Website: apple
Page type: billing-address
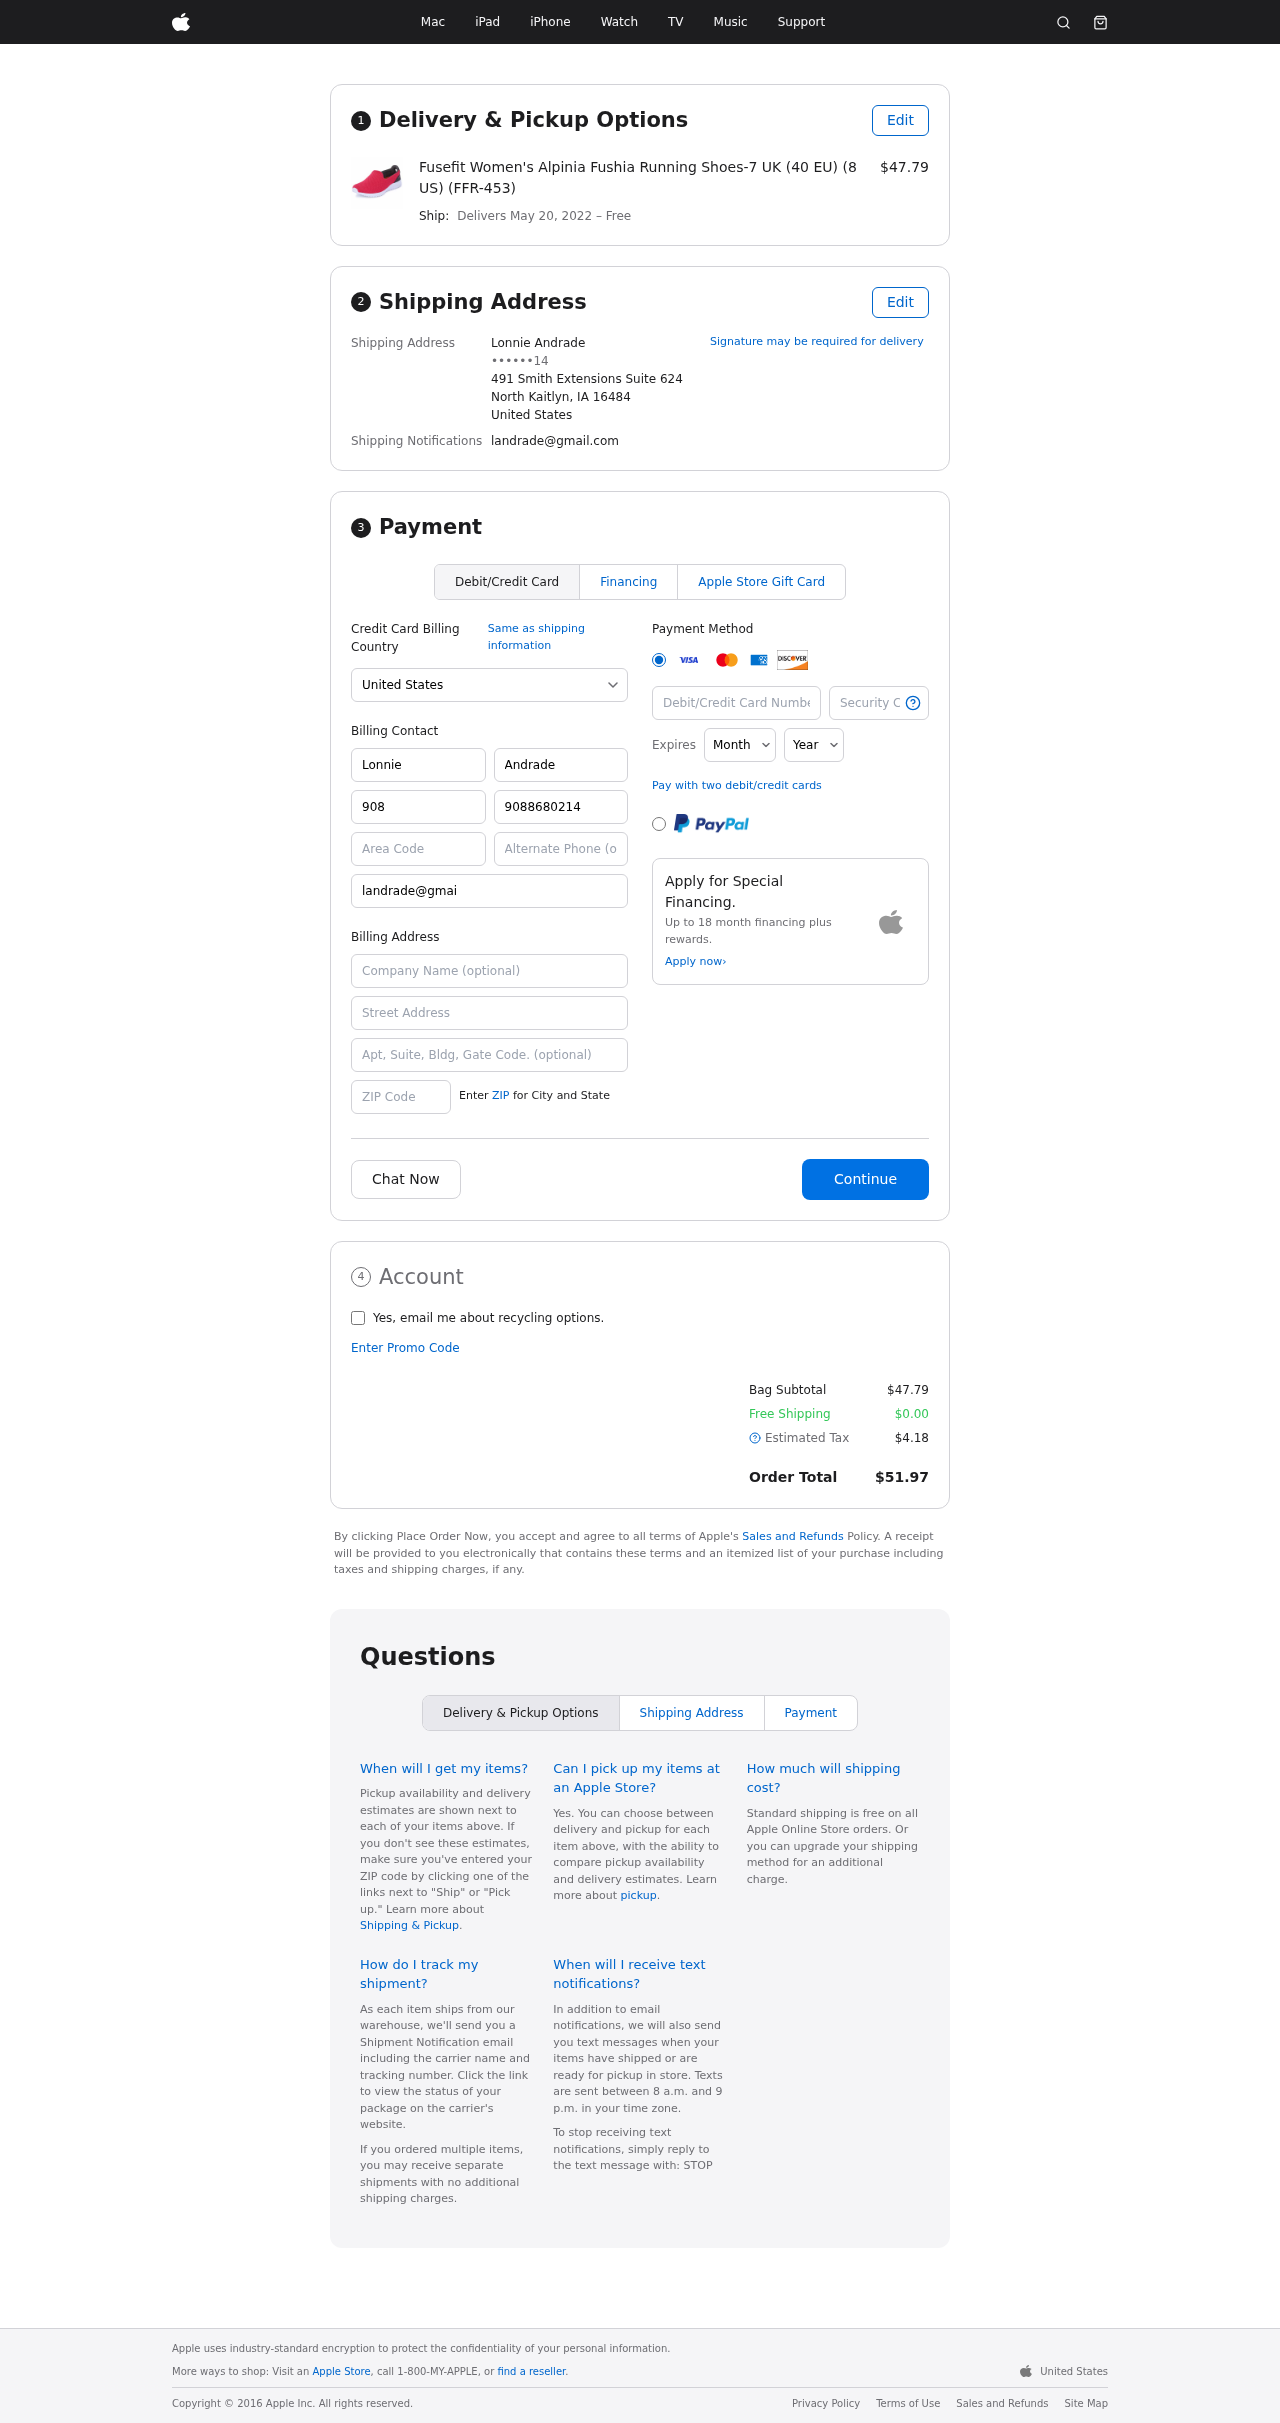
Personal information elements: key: PII_CARD_CVV
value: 885
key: PII_CARD_EXPIRY_MONTH
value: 03
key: PII_CARD_EXPIRY_YEAR
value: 30
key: PII_CARD_NUMBER
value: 2229 6781 1619 1739
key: PII_CITY_STATE_ZIP
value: North Kaitlyn, IA 16484
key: PII_COUNTRY
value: United States
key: PII_EMAIL
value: landrade@gmail.com
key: PII_FULLNAME
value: Lonnie Andrade
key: PII_STREET
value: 491 Smith Extensions Suite 624
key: PII_PHONE_MASKED
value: ••••••14
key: PII_BILLING_FIRSTNAME
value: Lonnie
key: PII_BILLING_LASTNAME
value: Andrade
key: PII_BILLING_PHONE_AREA
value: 908
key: PII_BILLING_PHONE
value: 9088680214
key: PII_BILLING_EMAIL
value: landrade@gmail.com
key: PII_BILLING_STREET
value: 491 Smith Extensions Suite 624
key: PII_BILLING_STREET2
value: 412 Mercedes Brook
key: PII_BILLING_POSTCODE
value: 16484
Product elements: key: PRODUCT1_NAME
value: Fusefit Women's Alpinia Fushia Running Shoes-7 UK (40 EU) (8 US) (FFR-453)
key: PRODUCT1_PRICE
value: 47.79
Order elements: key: ORDER_DELIVERY_DATE
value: May 20, 2022
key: ORDER_SUBTOTAL
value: $47.79
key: ORDER_SHIPPING_COST
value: $0.00
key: ORDER_TAX
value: $4.18
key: ORDER_TOTAL
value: $51.97